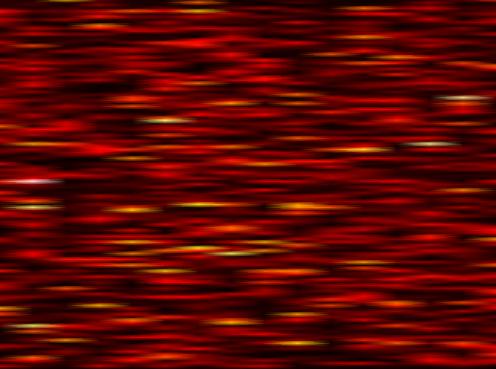
Label: FBMC